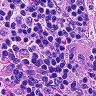
Metastatic tissue present: no